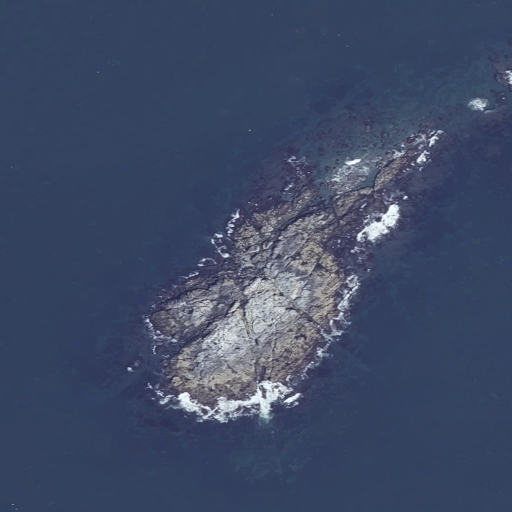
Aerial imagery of bar in Maine named Black Ledge containing open water, herbaceous wetlands, and barren land